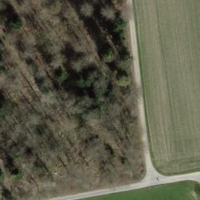
EUNIS habitat code: 24
Species observed at this site:
Lamium galeobdolon